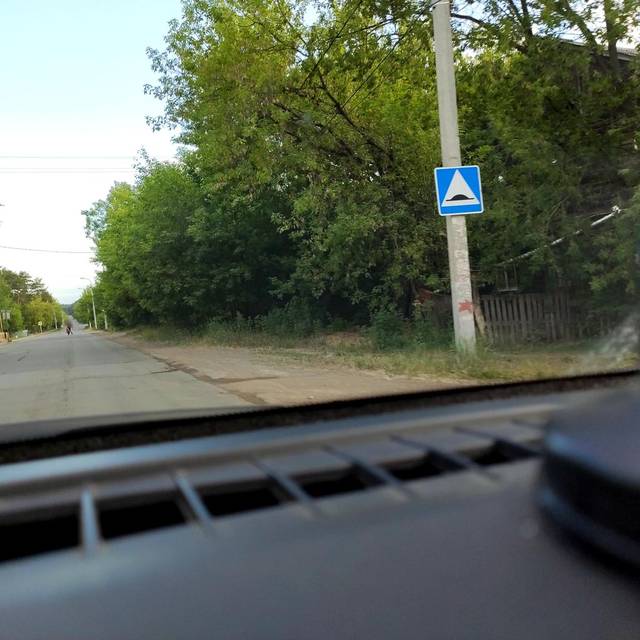
Region: Russia
Coordinates: 58.052, 56.282